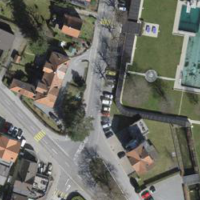
EUNIS habitat code: 54
Species observed at this site:
Astrantia major